Field crop: maize
Growth stage: 2
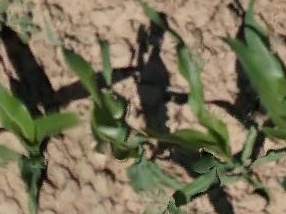
Species: maize